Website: bh-photo
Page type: cart
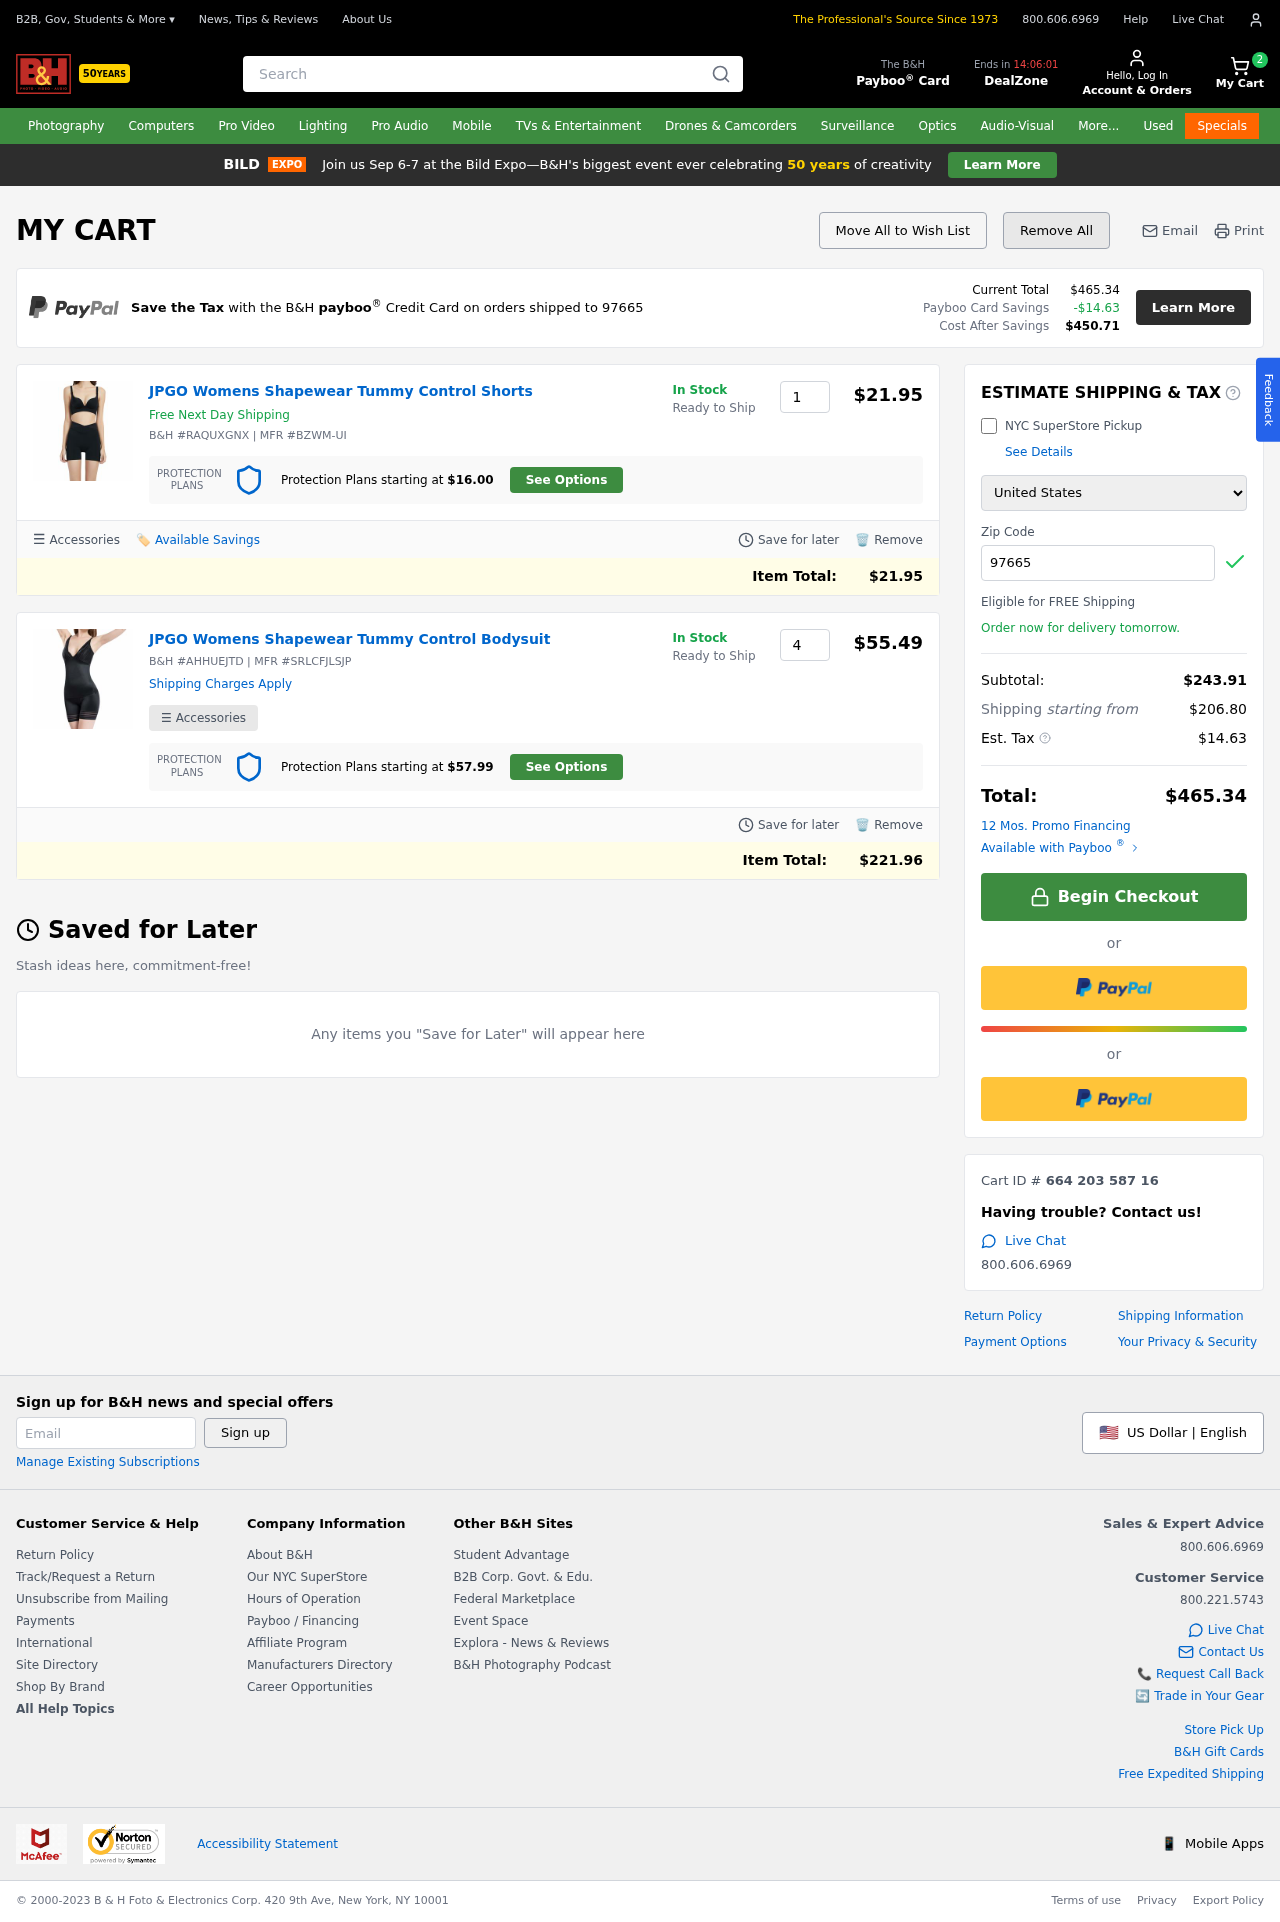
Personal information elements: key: PII_COUNTRY
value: United States
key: PII_POSTCODE
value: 97665
Product elements: key: PRODUCT1_NAME
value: JPGO Womens Shapewear Tummy Control Shorts
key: PRODUCT1_PRICE
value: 21.95
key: PRODUCT1_QUANTITY
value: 1
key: PRODUCT2_NAME
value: JPGO Womens Shapewear Tummy Control Bodysuit
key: PRODUCT2_PRICE
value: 55.49
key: PRODUCT2_QUANTITY
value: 4
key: PRODUCT1_ITEM_TOTAL
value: $21.95
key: PRODUCT2_ITEM_TOTAL
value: $221.96
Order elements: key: ORDER_NUM_ITEMS
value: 2
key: ORDER_TOTAL
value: $465.34
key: ORDER_TAX
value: -$14.63
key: ORDER_TAX
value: $14.63
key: ORDER_TOTAL_AFTER_SAVINGS
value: $450.71
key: ORDER_SUBTOTAL
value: $243.91
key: ORDER_SHIPPING_COST
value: $206.80
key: ORDER_ID
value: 664 203 587 16
Search elements: key: HEADER_SEARCH
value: Search